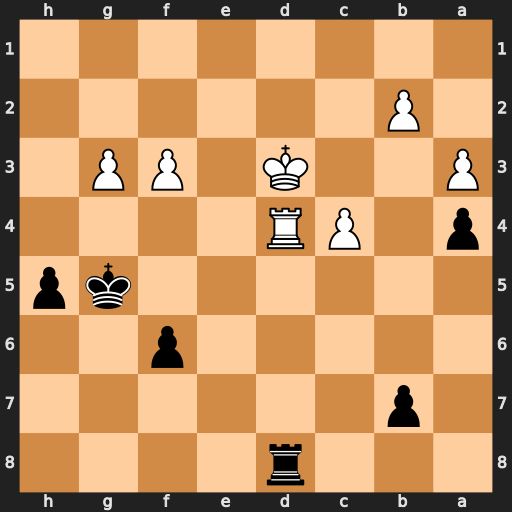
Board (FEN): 3r4/1p6/5p2/6kp/p1PR4/P2K1PP1/1P6/8
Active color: b
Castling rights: -
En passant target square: -
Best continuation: Rxd4+ Kxd4 f5 Kd3 f4